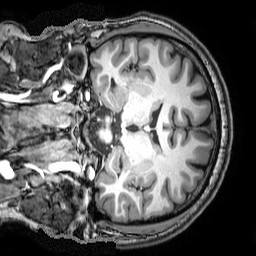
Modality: T1w
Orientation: sagittal
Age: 21
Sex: male
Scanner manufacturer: philips
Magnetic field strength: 3 T
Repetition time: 8.085 s
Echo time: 3.697 s